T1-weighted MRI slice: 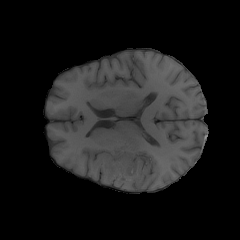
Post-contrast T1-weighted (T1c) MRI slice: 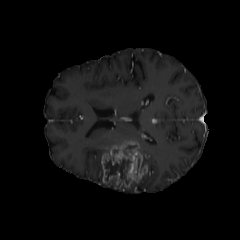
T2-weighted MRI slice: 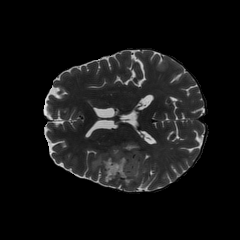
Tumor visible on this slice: yes